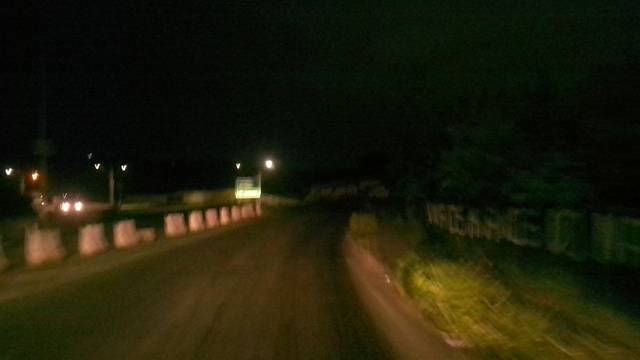
Region: Brazil
Coordinates: -19.862, -43.894